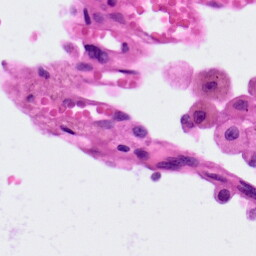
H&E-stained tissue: Lung